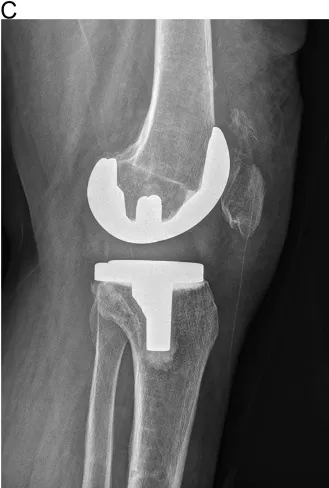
Patella was located on front of femur. At post-operative 1 year, patella was seen well on the weight bearing lateral view.
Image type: radiology (x_ray)